Question: I have some xml like so;
'''
<PurchaseOrders>
<Owner ContactId="39" Owner="M Mouse" Owed="1,609.39" WeeklyDeductionRate="10.00" FromMinimumReturn="110.00" DeductionRate="0.0150" TotalDeductions="34.14" TotalToBeReturned="1,575.24">
<Products ProductId="33" Cost="5.00" Quantity="0.40" />
<Products ProductId="34" Cost="1.80" Quantity="0.90" />
<Products ProductId="41" Cost="2.30" Quantity="1.30" />
<Products ProductId="42" Cost="2.25" Quantity="1.30" />
<Products ProductId="43" Cost="1.60" Quantity="10.50" />
<Products ProductId="57" Cost="7.00" Quantity="13.30" />
<Products ProductId="59" Cost="9.63" Quantity="47.00" />
<Products ProductId="61" Cost="6.23" Quantity="32.60" />
<Products ProductId="66" Cost="1.00" Quantity="5.60" />
<Products ProductId="92" Cost="0.50" Quantity="4.80" />
<Products ProductId="125" Cost="1.00" Quantity="3.80" />
<Products ProductId="139" Cost="6.50" Quantity="3.90" />
<Products ProductId="156" Cost="1.50" Quantity="1.70" />
<Products ProductId="161" Cost="5.80" Quantity="44.20" />
<Products ProductId="171" Cost="3.88" Quantity="12.00" />
<Products ProductId="173" Cost="4.55" Quantity="32.50" />
<Products ProductId="175" Cost="5.00" Quantity="52.90" />
<Products ProductId="182" Cost="0.50" Quantity="18.50" />
<Products ProductId="198" Cost="0.50" Quantity="27.40" />
<Products ProductId="220" Cost="1.50" Quantity="38.60" />
<Products ProductId="231" Cost="6.00" Quantity="0.90" />
<Products ProductId="236" Cost="0.85" Quantity="2.10" />
</Owner>
<Owner ContactId="42" Owner="F Flintstone" Owed="710.01" WeeklyDeductionRate="10.00" FromMinimumReturn="110.00" DeductionRate="0.0150" TotalDeductions="20.65" TotalToBeReturned="689.35">
<Products ProductId="32" Cost="6.00" Quantity="0.50" />
<Products ProductId="33" Cost="5.00" Quantity="2.00" />
<Products ProductId="34" Cost="1.80" Quantity="7.80" />
<Products ProductId="57" Cost="7.00" Quantity="3.10" />
<Products ProductId="59" Cost="10.00" Quantity="16.30" />
<Products ProductId="61" Cost="6.60" Quantity="13.90" />
<Products ProductId="131" Cost="0.90" Quantity="1.70" />
<Products ProductId="156" Cost="1.50" Quantity="1.50" />
<Products ProductId="161" Cost="5.80" Quantity="17.40" />
<Products ProductId="164" Cost="1.10" Quantity="3.10" />
<Products ProductId="171" Cost="3.80" Quantity="5.70" />
'''
My plan has been to loop through the elements and extract info from its attributes and then run a loop through that Owner's elements.
To that end I tried the following (adding logging to see what I got back).
'''
Dim doc As New XmlDocument()
doc.Load(GenerateStreamFromString(SubmissionsEditor.Text))
Dim elemList As XmlNodeList = doc.GetElementsByTagName("Owner")
Dim pElemList As XmlNodeList = doc.GetElementsByTagName("Products")
For i As Integer = 0 To elemList.Count - 1
Dim lSupplierId As Integer = CInt(elemList(i).Attributes("ContactId").Value)
SiAuto.Main.LogInt(NameOf(lSupplierId), lSupplierId)
For j As Integer = 0 To pElemList.Count - 1
Dim lProductId As Integer = CInt(pElemList(i).Attributes("ProductId").Value)
SiAuto.Main.LogInt("Number of Products that will be looped Through", pElemList.Count - 1)
SiAuto.Main.LogInt(NameOf(lProductId), lProductId)
Next
Next
'''
I was a little taken aback by the resulting logfile as I was expecting the number of products to be looped through to be of the order of 22. What part of the looping structure might be incorrect?

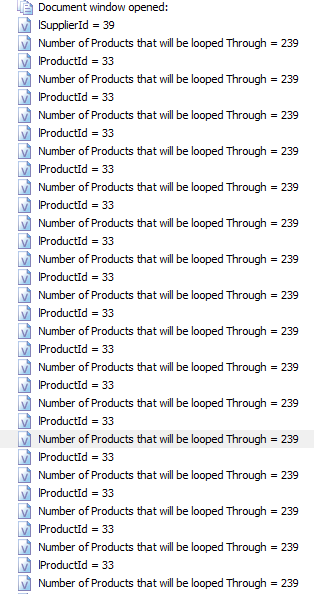
Answer: Your loop is actually running through , as your code details no connection between an owner and its products. If you prefer your current approach to XPath, you should select all the product elements which are children of your current Owner element:
'''
Dim doc As New XmlDocument()
doc.Load(GenerateStreamFromString(SubmissionsEditor.Text))
Dim elemList As XmlNodeList = doc.GetElementsByTagName("Owner")
For i As Integer = 0 To elemList.Count - 1
Dim pElemList As XmlNodeList = elemList(i).SelectNodes("//Products")
Dim lSupplierId As Integer = CInt(elemList(i).Attributes("ContactId").Value)
SiAuto.Main.LogInt(NameOf(lSupplierId), lSupplierId)
For j As Integer = 0 To pElemList.Count - 1
Dim lProductId As Integer = CInt(pElemList(j).Attributes("ProductId").Value)
SiAuto.Main.LogInt("Number of Products that will be looped Through", pElemList.Count - 1)
SiAuto.Main.LogInt(NameOf(lProductId), lProductId)
Next
Next
'''
If you'd prefer to use XPath and For Each loops in your implementation (which helps avoid bad indexing typos), your code might look like:
'''
Dim doc As New XmlDocument()
doc.Load(GenerateStreamFromString(SubmissionsEditor.Text))
Dim elemList As XmlNodeList = doc.SelectNodes("//Owner")
For Each elem As XmlNode In elemList
Dim pElemList As XmlNodeList = elem.SelectNodes("//Products")
Dim lSupplierId As Integer = CInt(elem.Attributes("ContactId").Value)
SiAuto.Main.LogInt(NameOf(lSupplierId), lSupplierId)
For Each pElem As XmlNode In pElemList
Dim lProductId As Integer = CInt(pElem.Attributes("ProductId").Value)
SiAuto.Main.LogInt("Number of Products that will be looped Through", pElemList.Count - 1)
SiAuto.Main.LogInt(NameOf(lProductId), lProductId)
Next
Next
'''